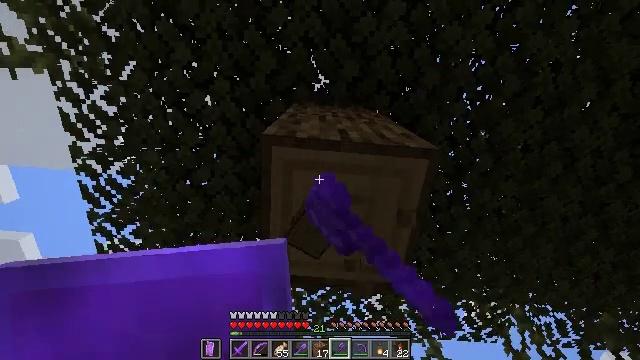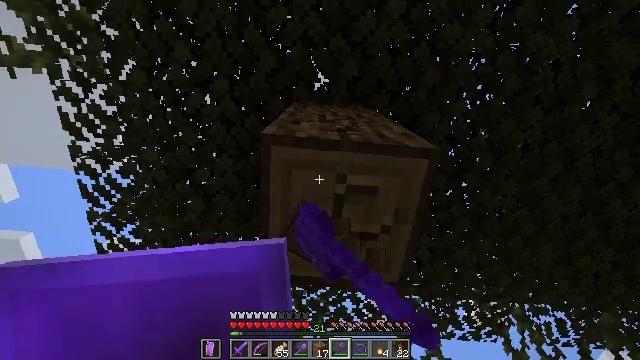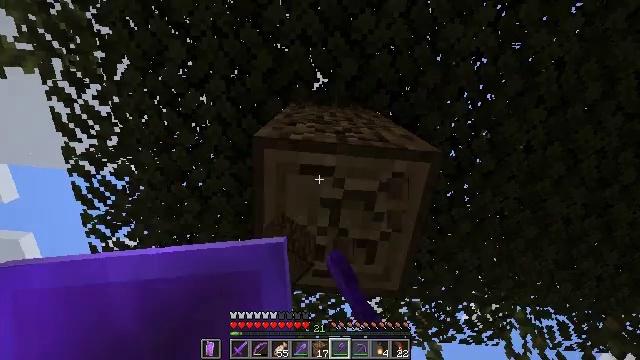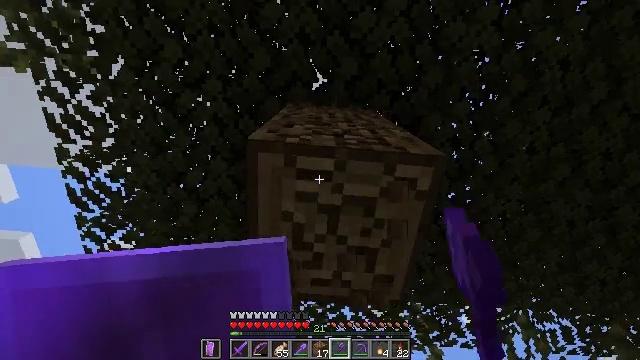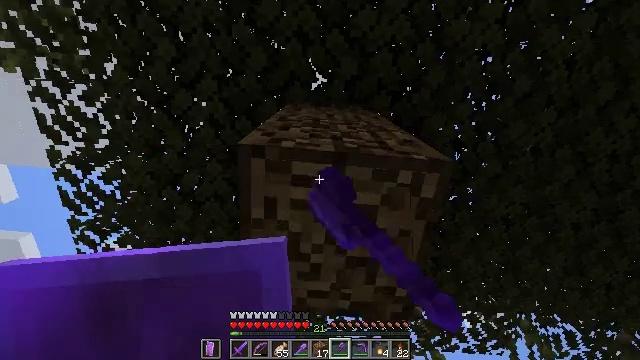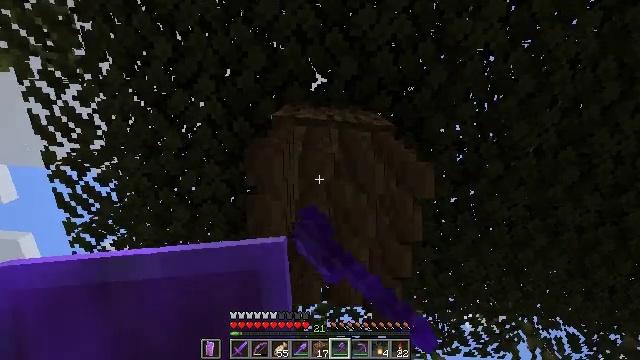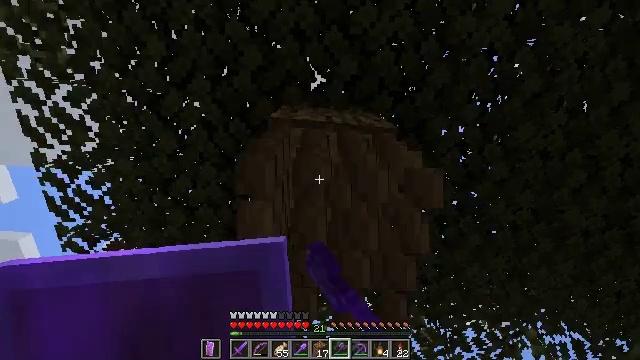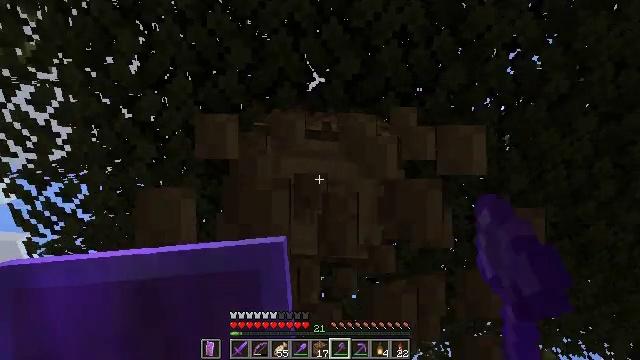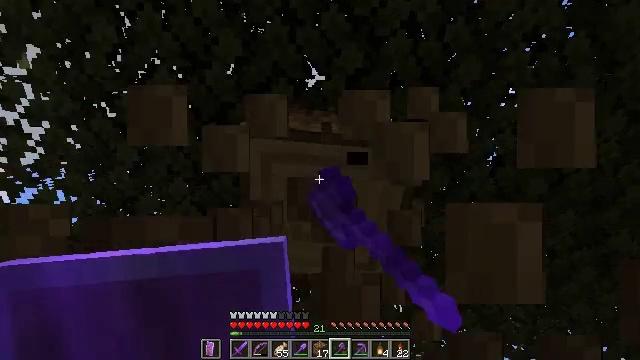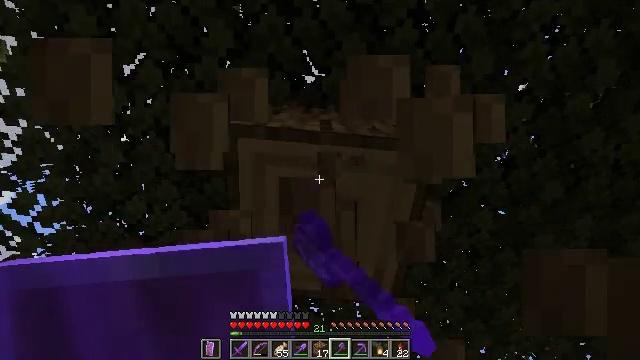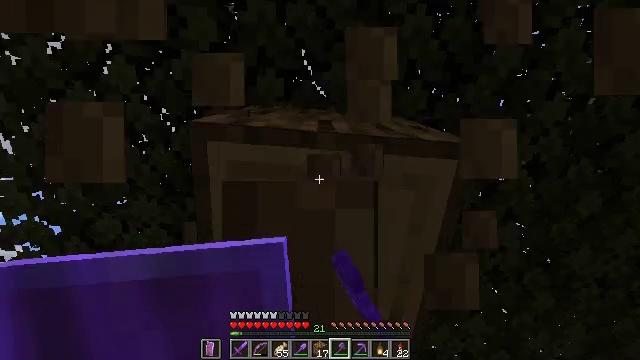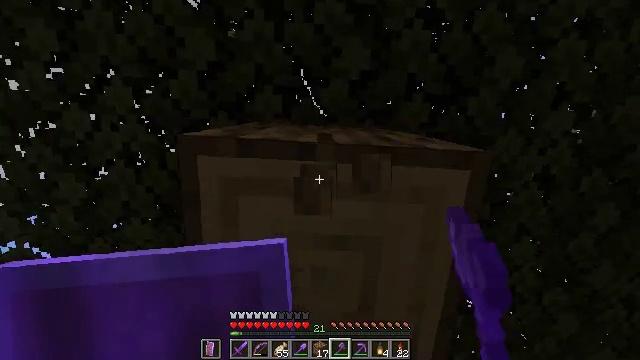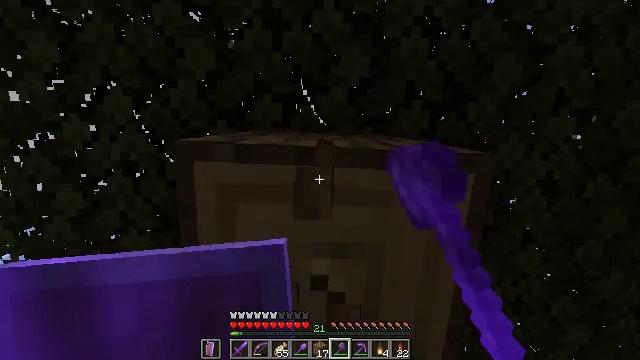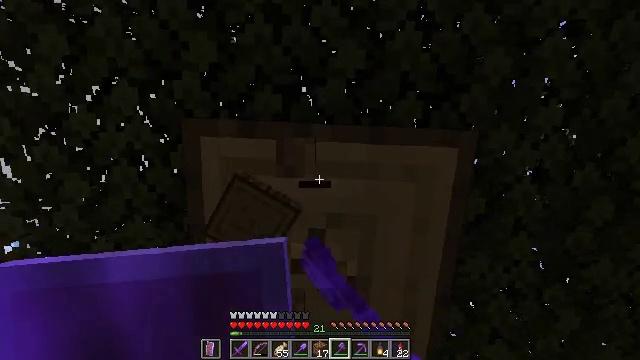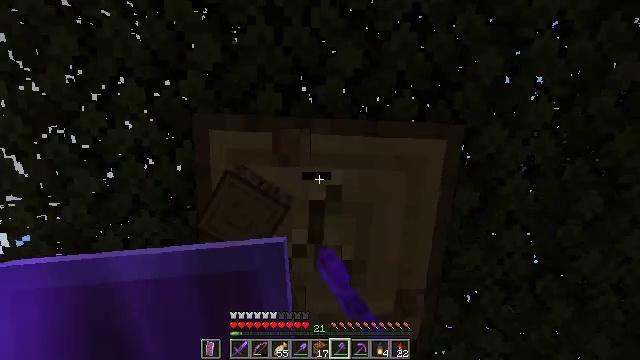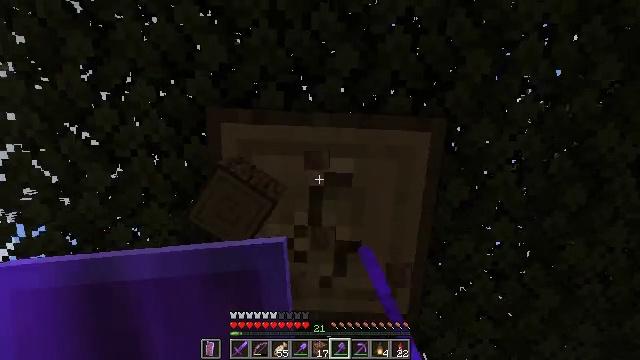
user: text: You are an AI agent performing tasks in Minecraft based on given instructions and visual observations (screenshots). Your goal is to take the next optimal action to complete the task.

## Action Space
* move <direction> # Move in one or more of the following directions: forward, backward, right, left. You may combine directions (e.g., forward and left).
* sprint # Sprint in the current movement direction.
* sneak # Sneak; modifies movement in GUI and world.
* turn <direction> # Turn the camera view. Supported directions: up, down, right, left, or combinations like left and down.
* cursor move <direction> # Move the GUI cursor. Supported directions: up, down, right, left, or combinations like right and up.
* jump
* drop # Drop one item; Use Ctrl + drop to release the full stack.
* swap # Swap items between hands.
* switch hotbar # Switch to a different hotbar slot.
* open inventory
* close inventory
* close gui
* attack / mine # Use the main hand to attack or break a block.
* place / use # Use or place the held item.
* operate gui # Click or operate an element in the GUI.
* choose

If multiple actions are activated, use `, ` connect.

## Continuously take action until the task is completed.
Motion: motion action
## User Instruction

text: Break the tree to get oak logs.
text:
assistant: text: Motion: move forward, attack / mine, jump
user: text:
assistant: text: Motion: move forward, attack / mine, jump
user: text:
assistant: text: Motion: move forward, attack / mine, jump
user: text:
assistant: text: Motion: move forward, attack / mine, jump
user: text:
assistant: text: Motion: move forward, attack / mine, jump
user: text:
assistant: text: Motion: move forward, attack / mine, jump
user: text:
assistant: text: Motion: move forward, attack / mine
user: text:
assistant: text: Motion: move forward, attack / mine
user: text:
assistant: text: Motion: move forward, attack / mine
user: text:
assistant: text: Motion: turn up, attack / mine
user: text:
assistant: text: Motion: turn left and up, attack / mine
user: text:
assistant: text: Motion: turn up, attack / mine
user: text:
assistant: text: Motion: attack / mine
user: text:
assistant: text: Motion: attack / mine
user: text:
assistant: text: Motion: attack / mine
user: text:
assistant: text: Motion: turn left and up, attack / mine
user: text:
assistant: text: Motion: turn up, attack / mine
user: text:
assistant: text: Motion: attack / mine
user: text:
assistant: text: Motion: attack / mine
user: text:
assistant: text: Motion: attack / mine
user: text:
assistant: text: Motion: turn up, attack / mine
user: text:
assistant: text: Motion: attack / mine
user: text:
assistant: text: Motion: attack / mine
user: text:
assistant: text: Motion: attack / mine
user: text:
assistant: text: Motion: attack / mine
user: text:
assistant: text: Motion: attack / mine
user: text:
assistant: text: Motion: attack / mine
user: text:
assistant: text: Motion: attack / mine
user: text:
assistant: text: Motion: attack / mine
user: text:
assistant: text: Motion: attack / mine